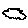
Label: cloud